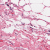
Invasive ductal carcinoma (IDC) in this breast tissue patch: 0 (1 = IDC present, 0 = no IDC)